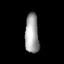
Tissue: lung
Cell type: Endothelial cells
Senescence score: 0.6206
Nuclear area (px): 542
Mean DAPI intensity: 159.589